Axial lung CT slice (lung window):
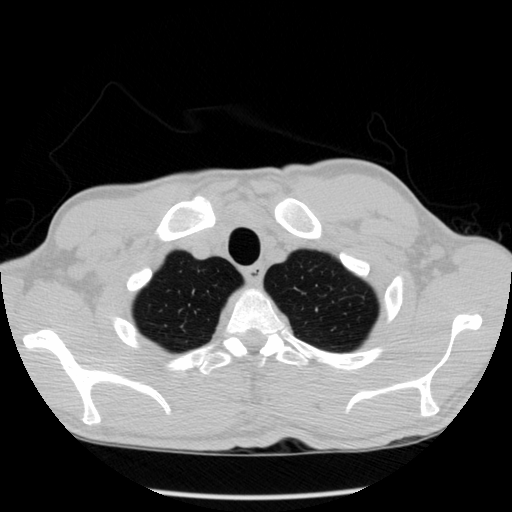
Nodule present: no